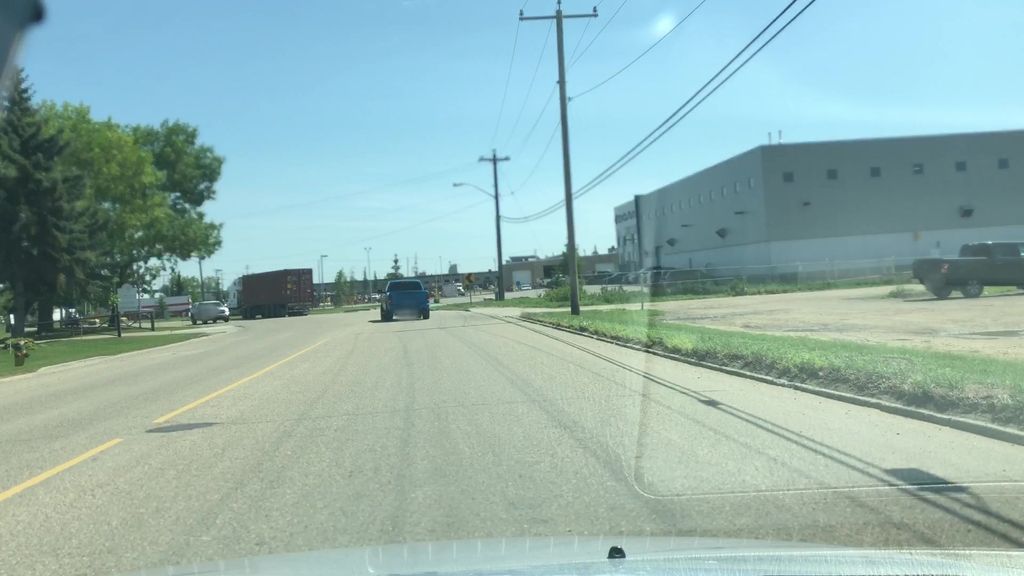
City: edmonton